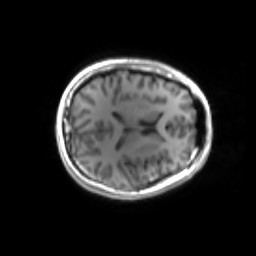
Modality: inplaneT1
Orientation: axial
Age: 22
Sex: male
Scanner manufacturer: siemens
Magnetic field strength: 3 T
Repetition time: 1.2 s
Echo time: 0.00251 s